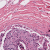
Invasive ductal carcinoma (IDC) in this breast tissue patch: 0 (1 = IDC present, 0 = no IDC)